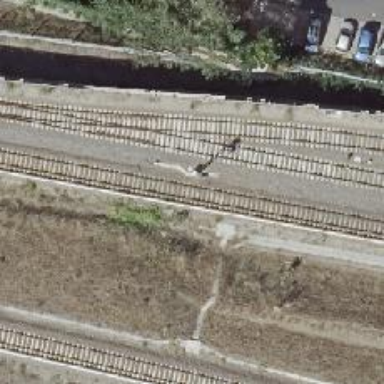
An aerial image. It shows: Railway signal.